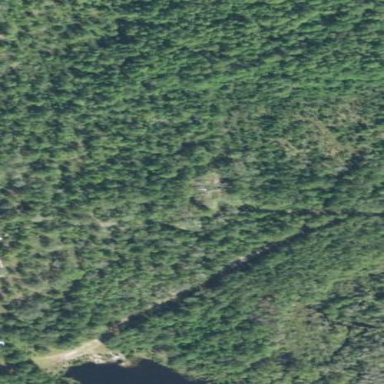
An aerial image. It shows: Mixed leaf woodland.